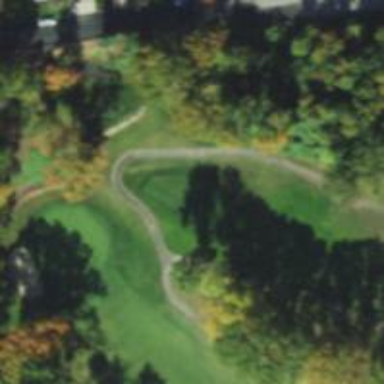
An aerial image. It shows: Path for both road and golf.